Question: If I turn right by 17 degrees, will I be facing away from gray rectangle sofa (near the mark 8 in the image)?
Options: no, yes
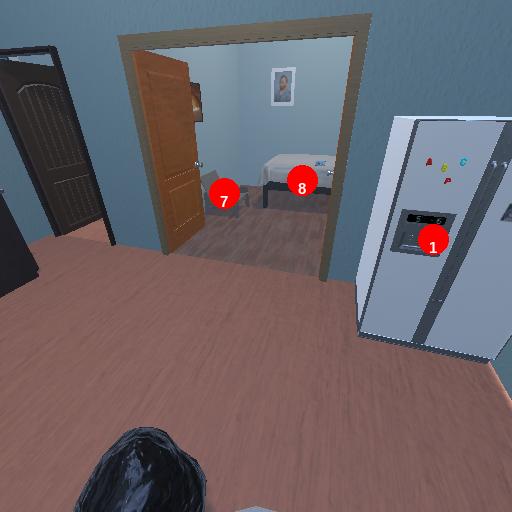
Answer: no